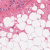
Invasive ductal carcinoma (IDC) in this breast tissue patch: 0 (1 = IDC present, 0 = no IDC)